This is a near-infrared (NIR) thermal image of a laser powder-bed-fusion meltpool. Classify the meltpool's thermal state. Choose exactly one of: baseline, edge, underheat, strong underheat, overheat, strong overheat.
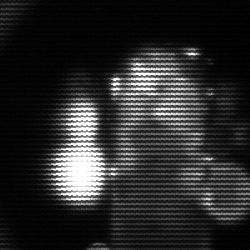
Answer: strong underheat